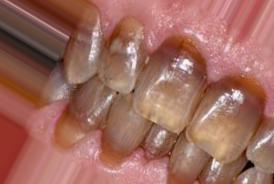
Condition: Tooth Discoloration